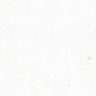
Metastatic tissue present: no